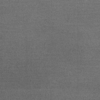
Label: dusty